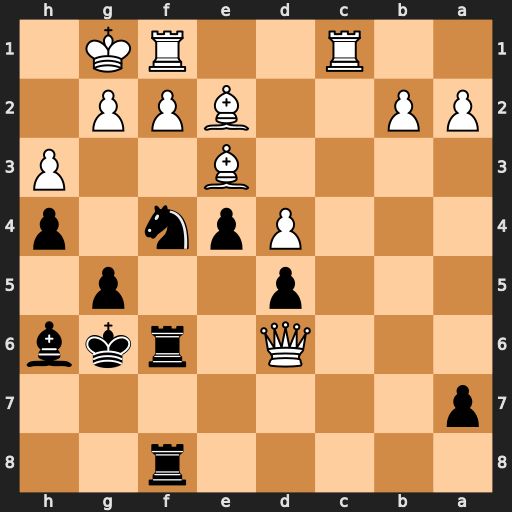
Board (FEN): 5r2/p7/3Q1rkb/3p2p1/3Ppn1p/4B2P/PP2BPP1/2R2RK1
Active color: b
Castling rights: -
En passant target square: -
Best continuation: Nxe2+ Kh1 Rxd6